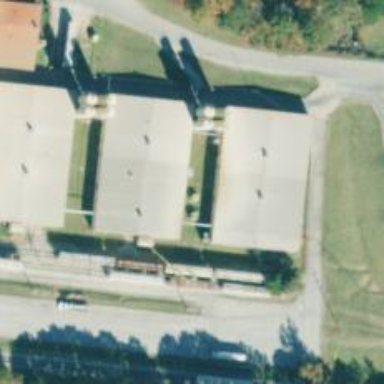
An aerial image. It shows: Industrial substation.